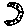
Label: moon